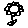
Label: flower